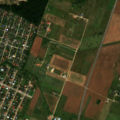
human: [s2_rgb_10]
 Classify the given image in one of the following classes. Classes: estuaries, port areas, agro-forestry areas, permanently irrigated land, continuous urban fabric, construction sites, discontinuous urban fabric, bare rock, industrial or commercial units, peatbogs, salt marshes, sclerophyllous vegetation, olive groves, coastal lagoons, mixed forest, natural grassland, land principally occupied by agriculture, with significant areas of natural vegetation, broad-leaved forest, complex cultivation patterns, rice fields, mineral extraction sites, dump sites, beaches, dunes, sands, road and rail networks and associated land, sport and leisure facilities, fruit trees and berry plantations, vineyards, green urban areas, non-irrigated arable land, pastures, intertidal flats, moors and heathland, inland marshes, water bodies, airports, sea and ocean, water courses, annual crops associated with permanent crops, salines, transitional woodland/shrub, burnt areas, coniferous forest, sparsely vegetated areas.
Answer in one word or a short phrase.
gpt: discontinuous urban fabric, industrial or commercial units, non-irrigated arable land, complex cultivation patterns, broad-leaved forest